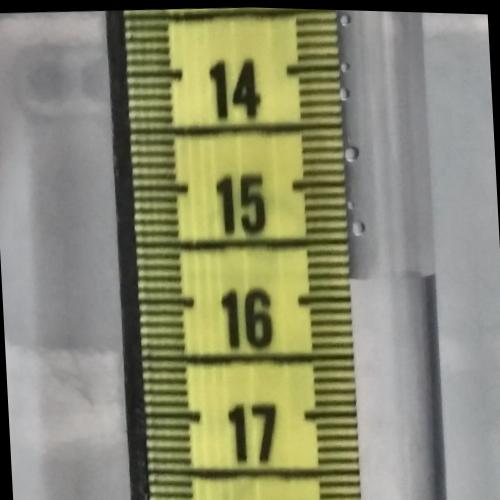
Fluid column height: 15.8 cm